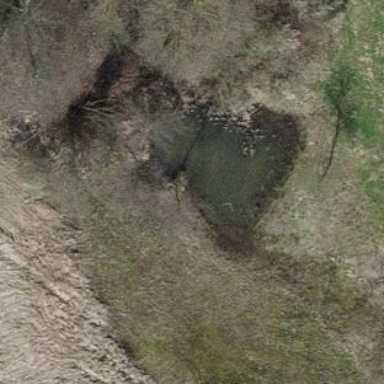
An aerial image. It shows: Pond with natural water.